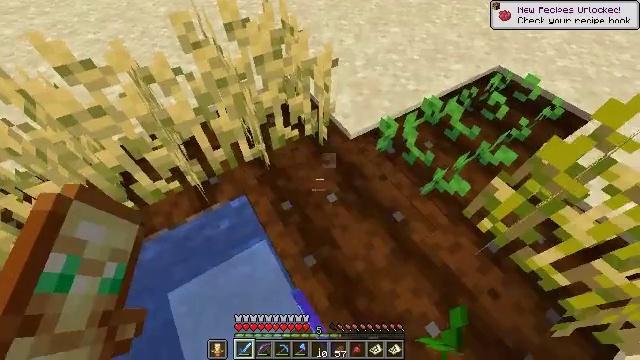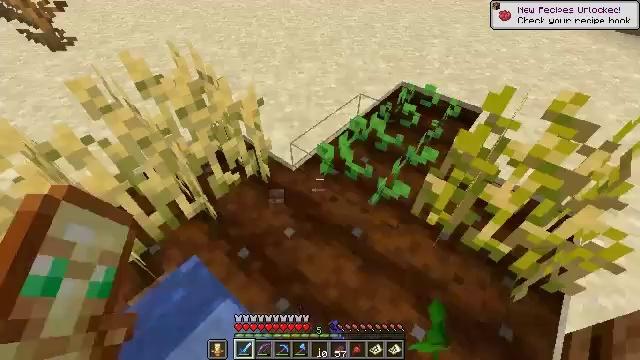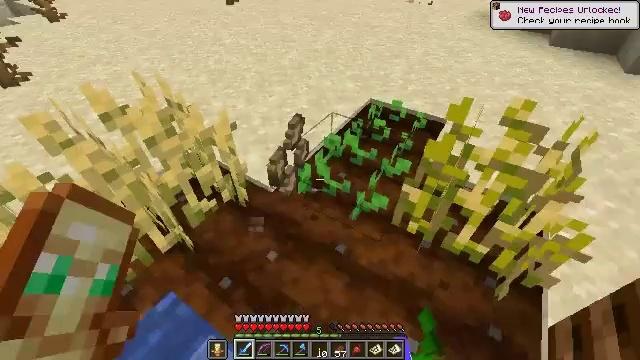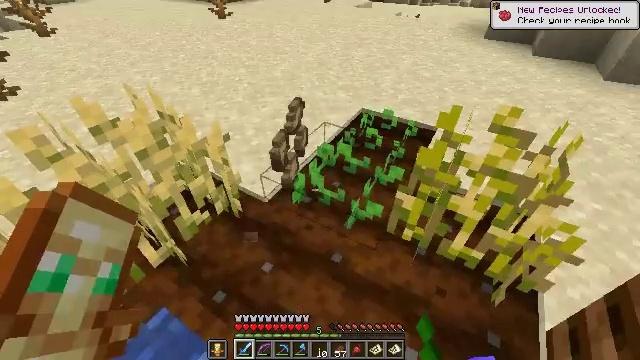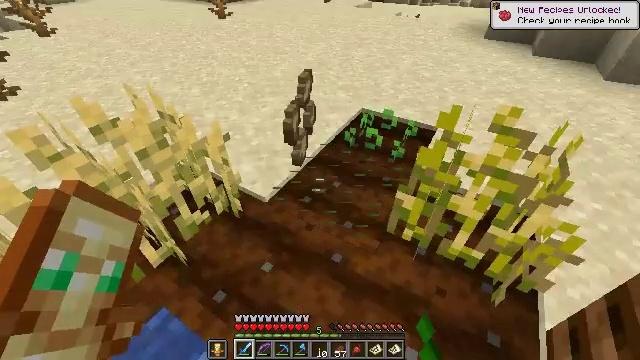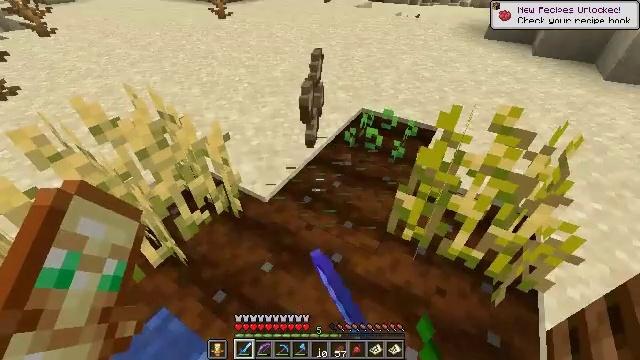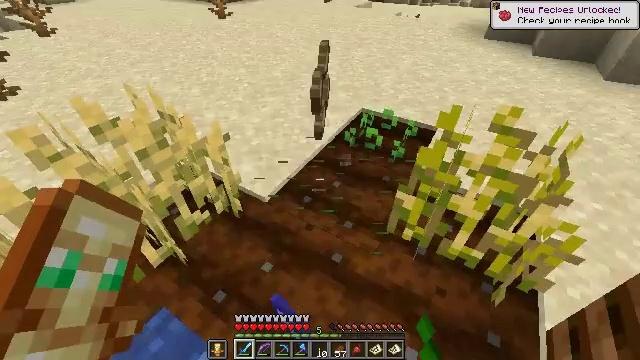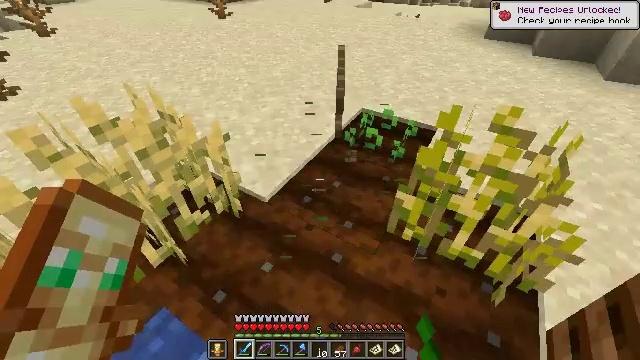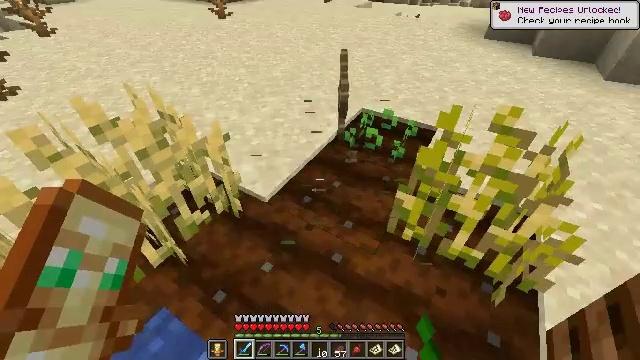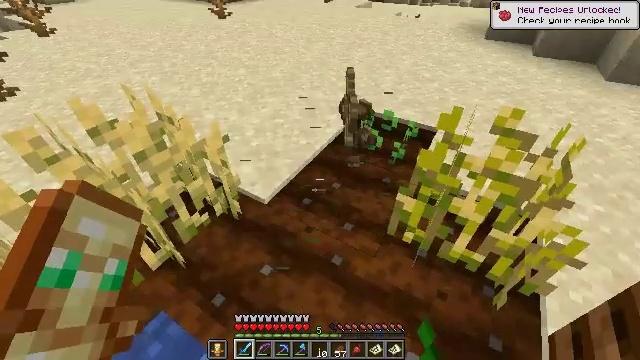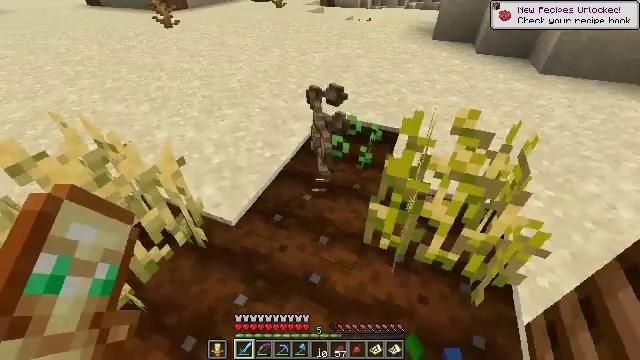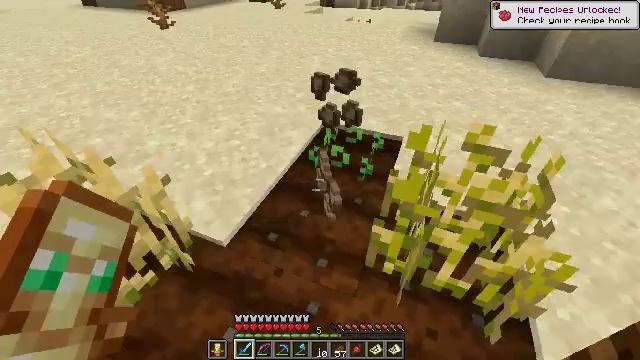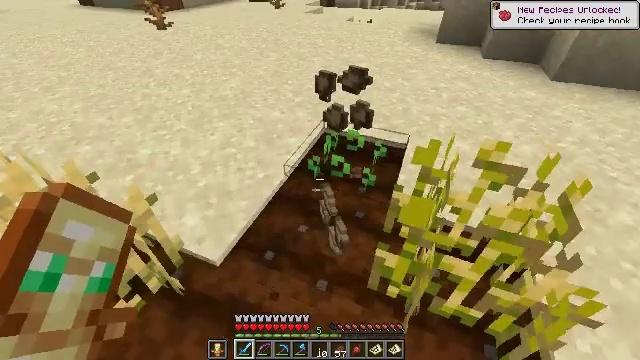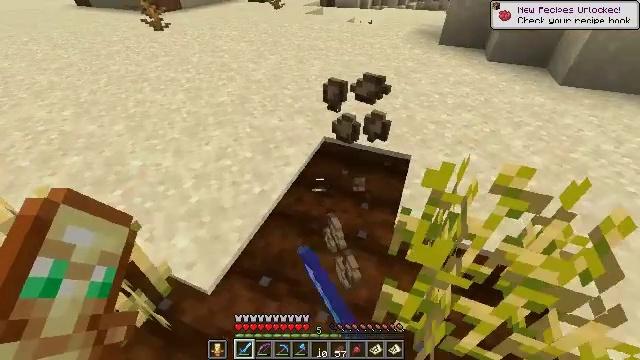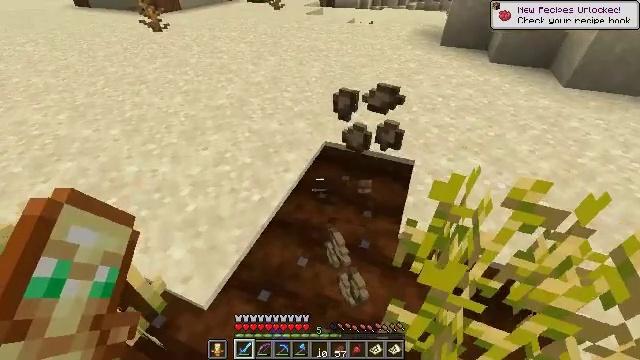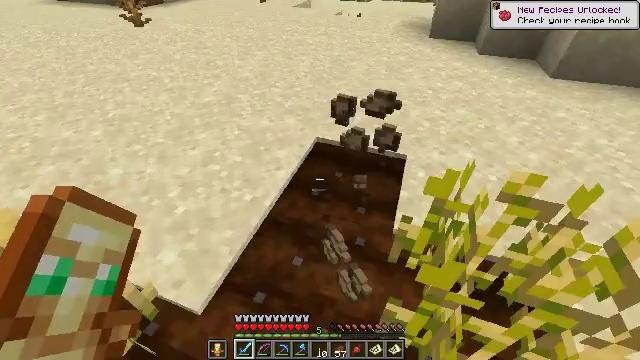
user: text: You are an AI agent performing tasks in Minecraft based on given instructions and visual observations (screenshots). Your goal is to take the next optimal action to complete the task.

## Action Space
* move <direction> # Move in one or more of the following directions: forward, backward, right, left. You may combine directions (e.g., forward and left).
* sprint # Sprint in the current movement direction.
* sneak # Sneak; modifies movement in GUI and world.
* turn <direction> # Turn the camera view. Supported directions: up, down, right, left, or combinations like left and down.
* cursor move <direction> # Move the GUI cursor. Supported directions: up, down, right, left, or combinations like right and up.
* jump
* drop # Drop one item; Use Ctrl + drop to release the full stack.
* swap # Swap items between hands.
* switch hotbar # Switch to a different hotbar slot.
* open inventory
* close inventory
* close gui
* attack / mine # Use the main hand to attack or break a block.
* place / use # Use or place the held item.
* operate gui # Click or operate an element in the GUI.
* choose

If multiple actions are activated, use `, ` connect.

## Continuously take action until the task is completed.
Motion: motion action
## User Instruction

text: Harvest beetroots from the farm.
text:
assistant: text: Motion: turn right and up
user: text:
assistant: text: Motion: turn right and up
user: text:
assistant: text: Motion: turn right and up
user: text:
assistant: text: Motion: attack / mine
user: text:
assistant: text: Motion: attack / mine
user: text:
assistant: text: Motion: no_op
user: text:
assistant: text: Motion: no_op
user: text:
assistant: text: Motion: no_op
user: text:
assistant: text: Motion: move forward
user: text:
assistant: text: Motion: move forward, turn right
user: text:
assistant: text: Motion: move forward
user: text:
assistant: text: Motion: move forward, attack / mine
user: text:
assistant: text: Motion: attack / mine
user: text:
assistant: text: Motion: no_op
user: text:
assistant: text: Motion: turn right and down
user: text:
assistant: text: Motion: turn right
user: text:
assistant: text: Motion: move forward
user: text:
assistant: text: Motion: no_op